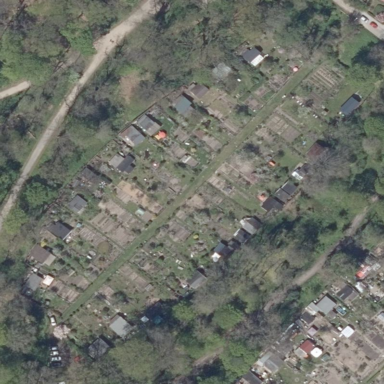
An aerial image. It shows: Allotments area.